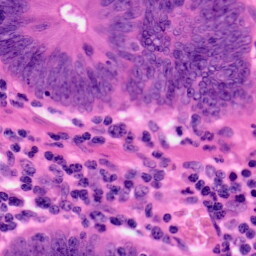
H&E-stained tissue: Colon